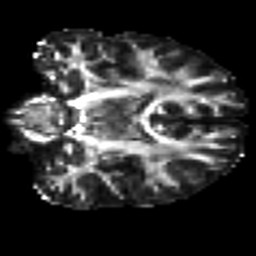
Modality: FA
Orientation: coronal
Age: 28
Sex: female
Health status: healthy
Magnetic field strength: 3 T
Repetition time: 8.4 s
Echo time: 0.0926 s